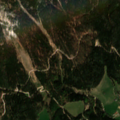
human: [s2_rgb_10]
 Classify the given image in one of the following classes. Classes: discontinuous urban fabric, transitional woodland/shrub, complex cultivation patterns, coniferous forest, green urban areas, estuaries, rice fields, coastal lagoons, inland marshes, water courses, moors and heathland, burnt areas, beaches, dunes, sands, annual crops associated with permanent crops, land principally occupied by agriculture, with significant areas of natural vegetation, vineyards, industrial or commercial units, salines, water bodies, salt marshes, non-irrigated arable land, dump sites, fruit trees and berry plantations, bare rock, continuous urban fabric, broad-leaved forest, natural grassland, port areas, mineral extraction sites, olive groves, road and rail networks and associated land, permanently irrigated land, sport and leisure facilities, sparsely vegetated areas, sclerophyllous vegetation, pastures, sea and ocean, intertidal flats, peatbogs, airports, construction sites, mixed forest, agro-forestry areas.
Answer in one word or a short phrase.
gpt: pastures, coniferous forest, bare rock